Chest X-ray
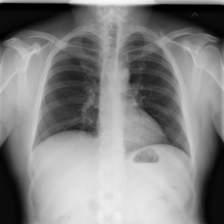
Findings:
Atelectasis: negative
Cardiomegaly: negative
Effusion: negative
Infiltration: negative
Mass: negative
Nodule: negative
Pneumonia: negative
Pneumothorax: negative
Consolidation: negative
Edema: negative
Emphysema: negative
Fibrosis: negative
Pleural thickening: negative
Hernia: negative